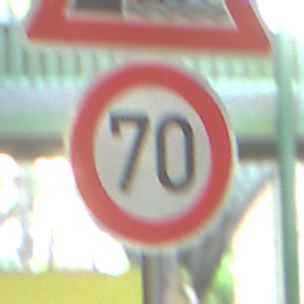
Verkehrszeichen: Geschwindigkeit70
Zusatzzeichen oben: Ufer
Umgebung: Roofed, Special
Tageszeit: MorningAfternoon
Wetter: NotSpecified
Licht: Artificial
Jahreszeit: NotSpecified
Kontrast: MediumContrast